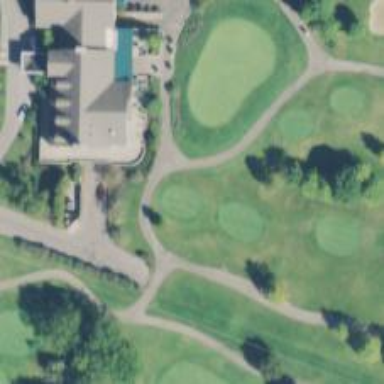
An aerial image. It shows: Path for both roads and golfers.